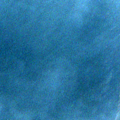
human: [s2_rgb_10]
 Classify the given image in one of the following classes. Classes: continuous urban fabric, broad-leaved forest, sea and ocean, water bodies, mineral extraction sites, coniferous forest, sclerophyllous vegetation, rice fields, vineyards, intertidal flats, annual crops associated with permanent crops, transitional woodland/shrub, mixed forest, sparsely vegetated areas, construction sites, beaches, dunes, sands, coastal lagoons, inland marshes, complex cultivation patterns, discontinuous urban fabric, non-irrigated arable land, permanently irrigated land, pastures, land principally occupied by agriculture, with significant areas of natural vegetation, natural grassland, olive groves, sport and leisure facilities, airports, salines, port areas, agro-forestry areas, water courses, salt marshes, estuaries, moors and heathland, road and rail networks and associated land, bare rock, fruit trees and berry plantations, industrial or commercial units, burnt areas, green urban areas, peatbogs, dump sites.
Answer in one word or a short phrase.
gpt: sea and ocean